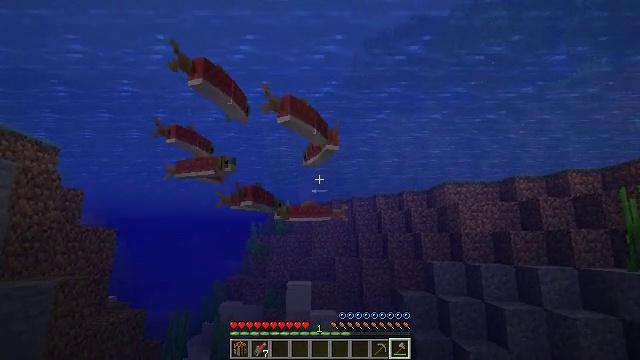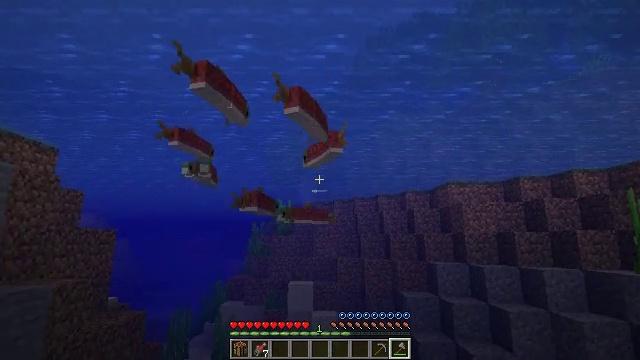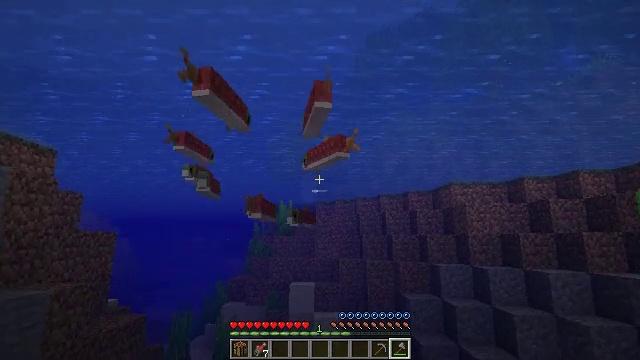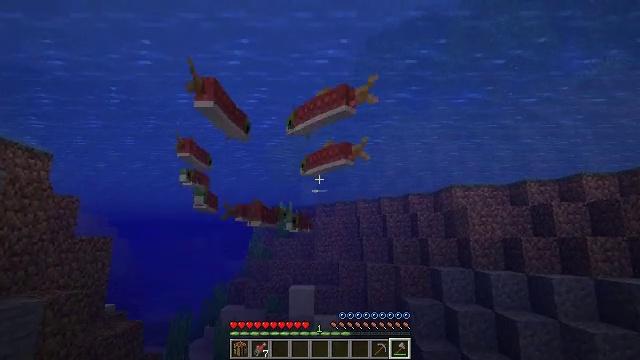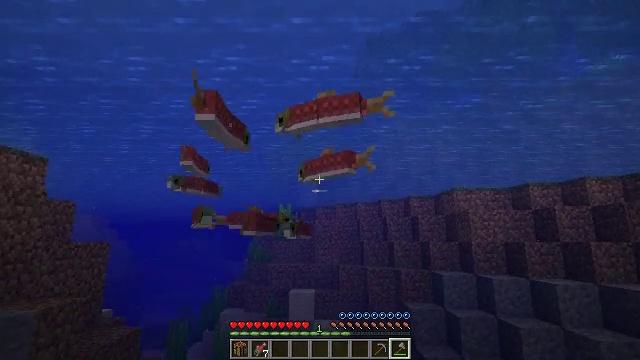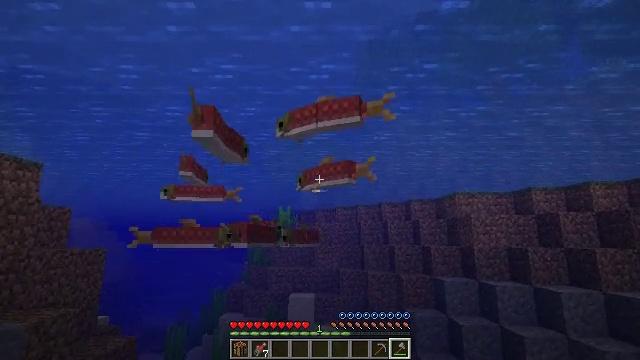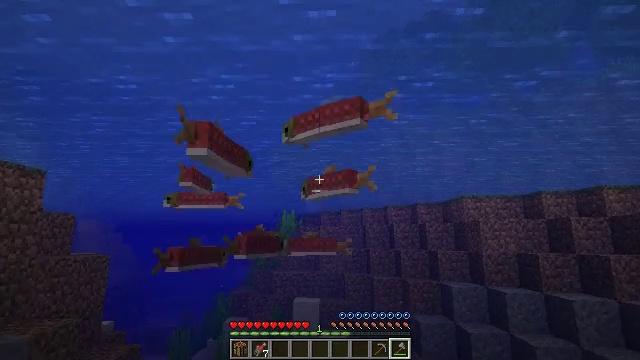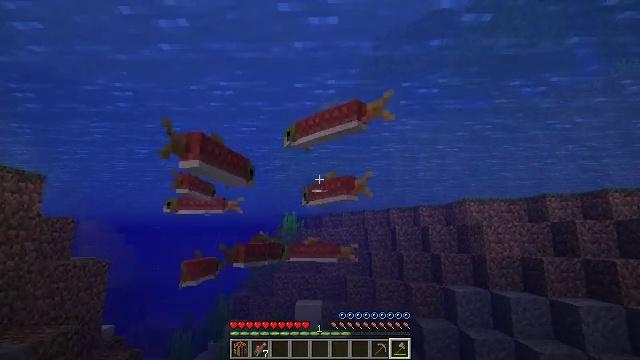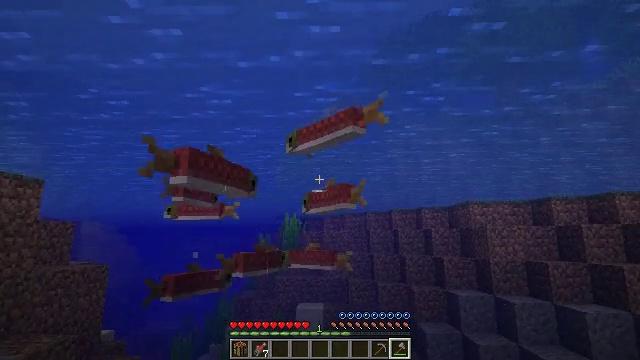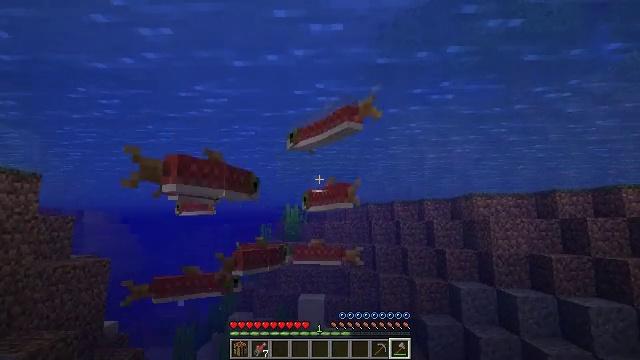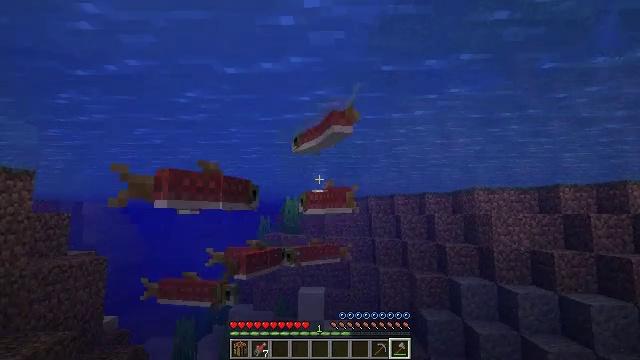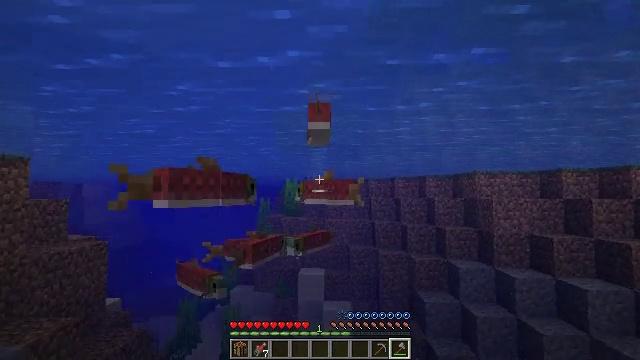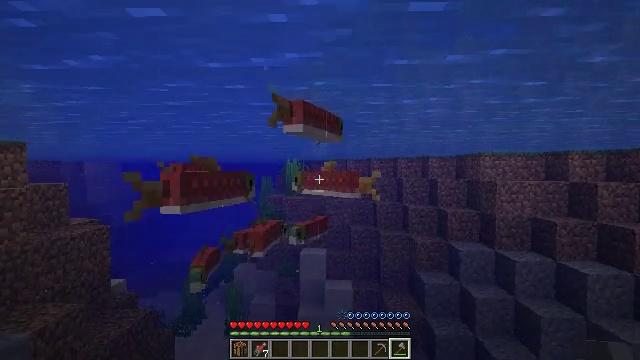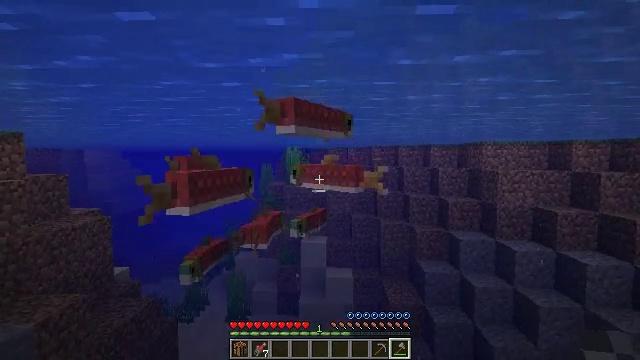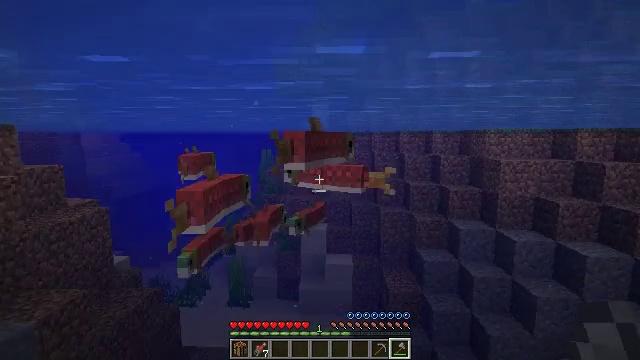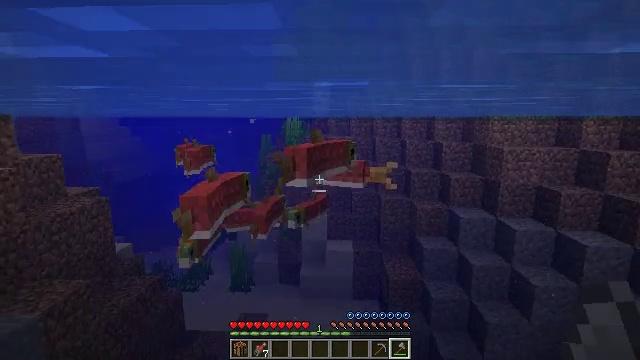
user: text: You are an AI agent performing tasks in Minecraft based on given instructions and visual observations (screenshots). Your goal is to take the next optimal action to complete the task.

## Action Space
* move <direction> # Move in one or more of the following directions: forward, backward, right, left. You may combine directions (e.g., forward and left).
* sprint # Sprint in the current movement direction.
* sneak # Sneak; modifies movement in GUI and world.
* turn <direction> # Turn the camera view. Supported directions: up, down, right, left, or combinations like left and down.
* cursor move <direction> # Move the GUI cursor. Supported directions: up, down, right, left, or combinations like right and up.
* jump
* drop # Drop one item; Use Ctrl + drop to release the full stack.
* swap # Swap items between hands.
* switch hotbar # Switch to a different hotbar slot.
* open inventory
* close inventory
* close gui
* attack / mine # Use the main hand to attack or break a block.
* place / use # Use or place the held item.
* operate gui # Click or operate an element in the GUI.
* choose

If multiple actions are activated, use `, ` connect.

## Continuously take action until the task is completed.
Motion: motion action
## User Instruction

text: Hunt fish.
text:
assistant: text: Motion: move forward, jump
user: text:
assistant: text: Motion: move forward, jump
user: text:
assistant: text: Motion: move forward, jump
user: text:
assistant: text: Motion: move forward, jump
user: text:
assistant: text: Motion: move forward, jump
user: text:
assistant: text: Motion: move forward, jump
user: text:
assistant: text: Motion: move forward, jump
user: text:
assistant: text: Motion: move forward, jump
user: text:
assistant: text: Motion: move forward, turn down, jump
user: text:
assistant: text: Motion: move forward, turn down, jump
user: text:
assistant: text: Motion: move forward, turn down, jump
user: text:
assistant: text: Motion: move forward, turn down, jump
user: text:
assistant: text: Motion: move forward, turn down, jump
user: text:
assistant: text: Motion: move forward, turn down, jump
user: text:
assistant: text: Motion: move forward, turn down, jump
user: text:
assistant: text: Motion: move forward, turn down, jump
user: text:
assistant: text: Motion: move forward, turn down, jump
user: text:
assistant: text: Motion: move forward, turn left and down, jump
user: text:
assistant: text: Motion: move forward, turn down, jump
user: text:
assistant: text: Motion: move forward, turn down, jump
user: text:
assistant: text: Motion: move forward, turn down
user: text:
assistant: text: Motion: move forward
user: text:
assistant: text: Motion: move forward
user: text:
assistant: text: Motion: move forward, turn right
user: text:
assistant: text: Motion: move forward
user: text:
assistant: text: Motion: move forward, attack / mine
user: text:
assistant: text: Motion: move forward, attack / mine
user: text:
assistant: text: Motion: move forward, turn left and down, attack / mine
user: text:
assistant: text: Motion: move forward, turn left and down
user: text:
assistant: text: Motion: move forward, turn down